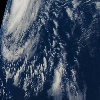
Label: cloud